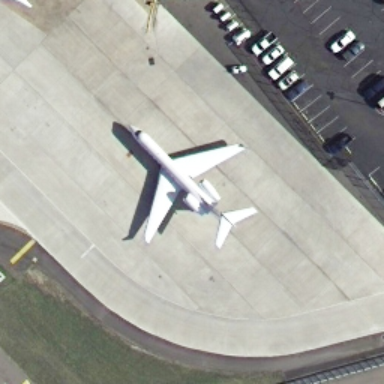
There is an airplane in the airport .